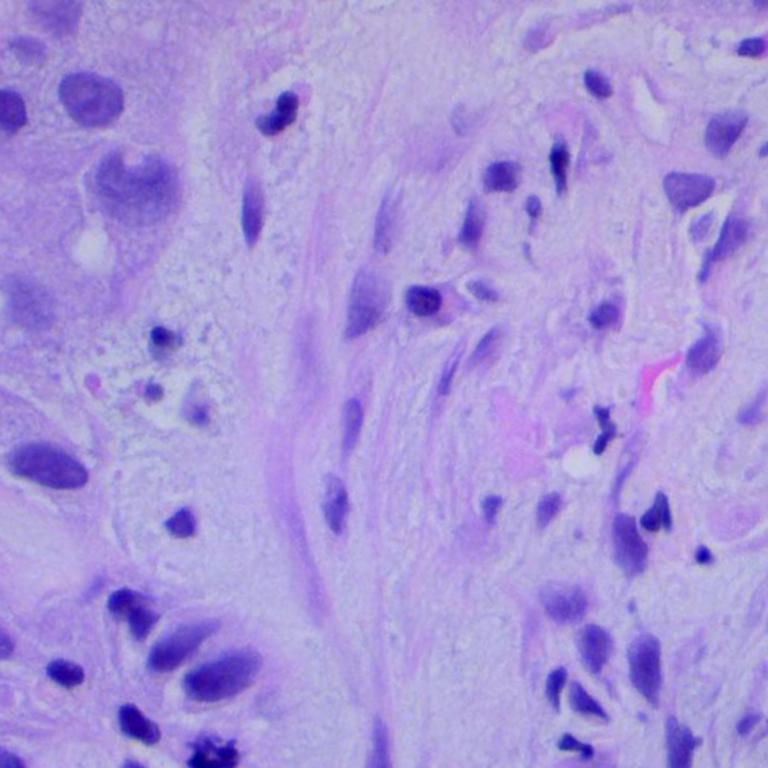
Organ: lung
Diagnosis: squamous carcinomas